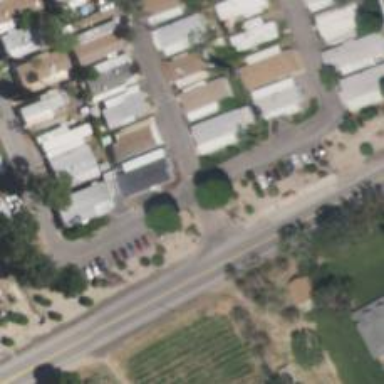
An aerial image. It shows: Service road within mobile home or trailer park area.